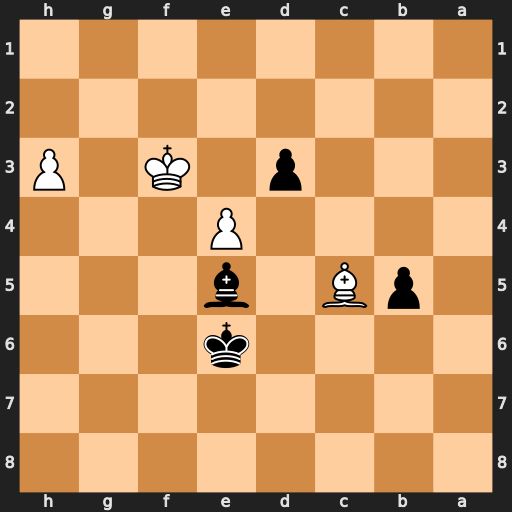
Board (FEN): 8/8/4k3/1pB1b3/4P3/3p1K1P/8/8
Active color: b
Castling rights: -
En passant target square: -
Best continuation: Bc3 Ke3 d2 Ke2 b4